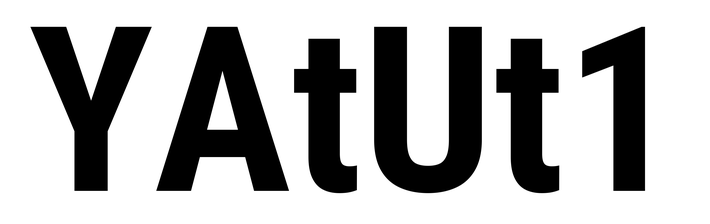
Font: Roboto_Condensed_Bold